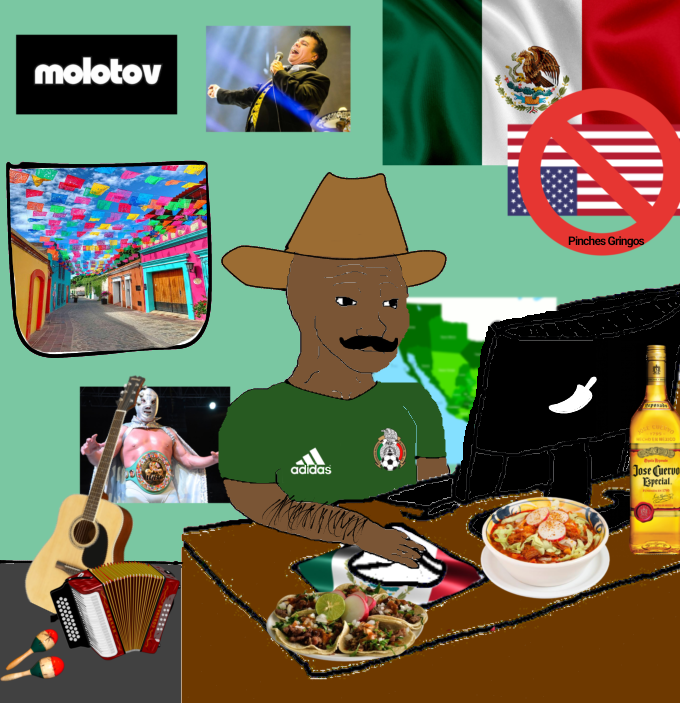
Label: 5_Wojak_with_Background